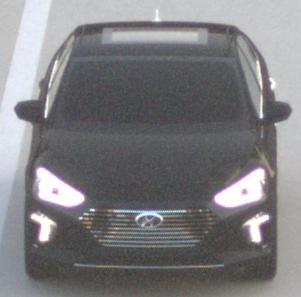
Make: Hyundai
Model: IONIQ Hybrid
Detailed model: IONIQ (AE) Hybrid
Model produced from: 2016/10
Model produced until: 2018/08
Doors: 5
Color: black
Road condition: dry road
Daytime: sunrise or sunset
Contrast: low contrast